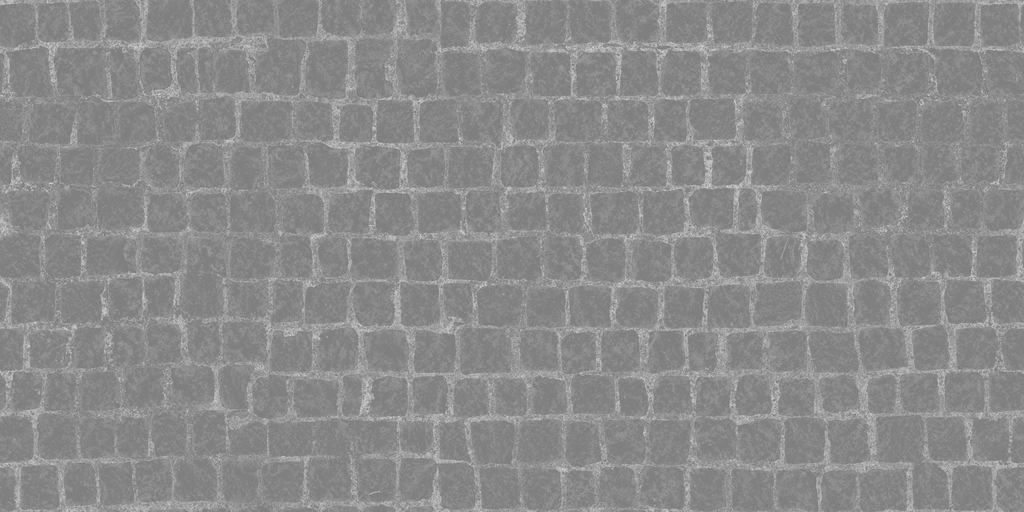
Texture map type: Roughness